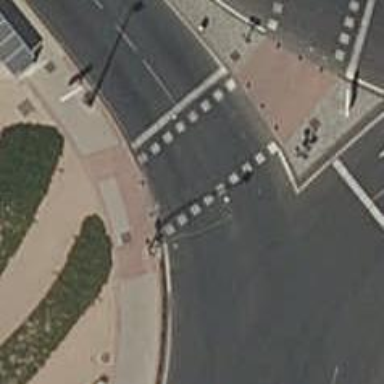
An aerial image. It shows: Crossing with traffic signals.